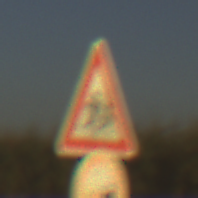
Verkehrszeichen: KinderLinks
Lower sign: Ueberholverbot
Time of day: SunriseSunset
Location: Outdoor (RoadRail)
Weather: Clear
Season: NotSpecified
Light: Natural